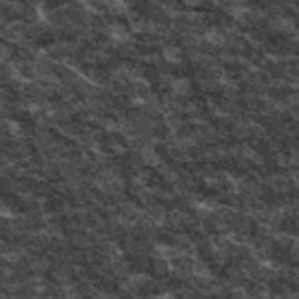
Label: frost